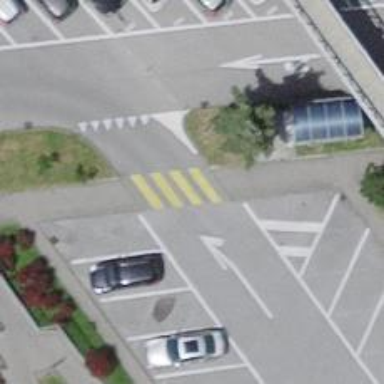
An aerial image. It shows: Marked zebra crossing with visible markings.